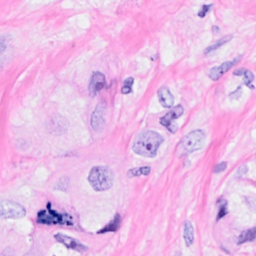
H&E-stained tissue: Breast